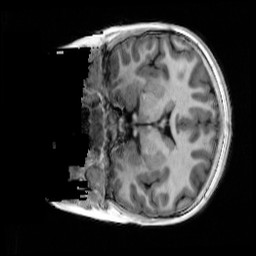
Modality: T1w
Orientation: coronal
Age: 10
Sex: female
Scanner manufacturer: siemens
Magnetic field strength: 3 T
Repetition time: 4 s
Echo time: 0.00289 s